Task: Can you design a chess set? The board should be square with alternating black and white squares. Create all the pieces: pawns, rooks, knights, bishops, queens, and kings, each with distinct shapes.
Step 4332:
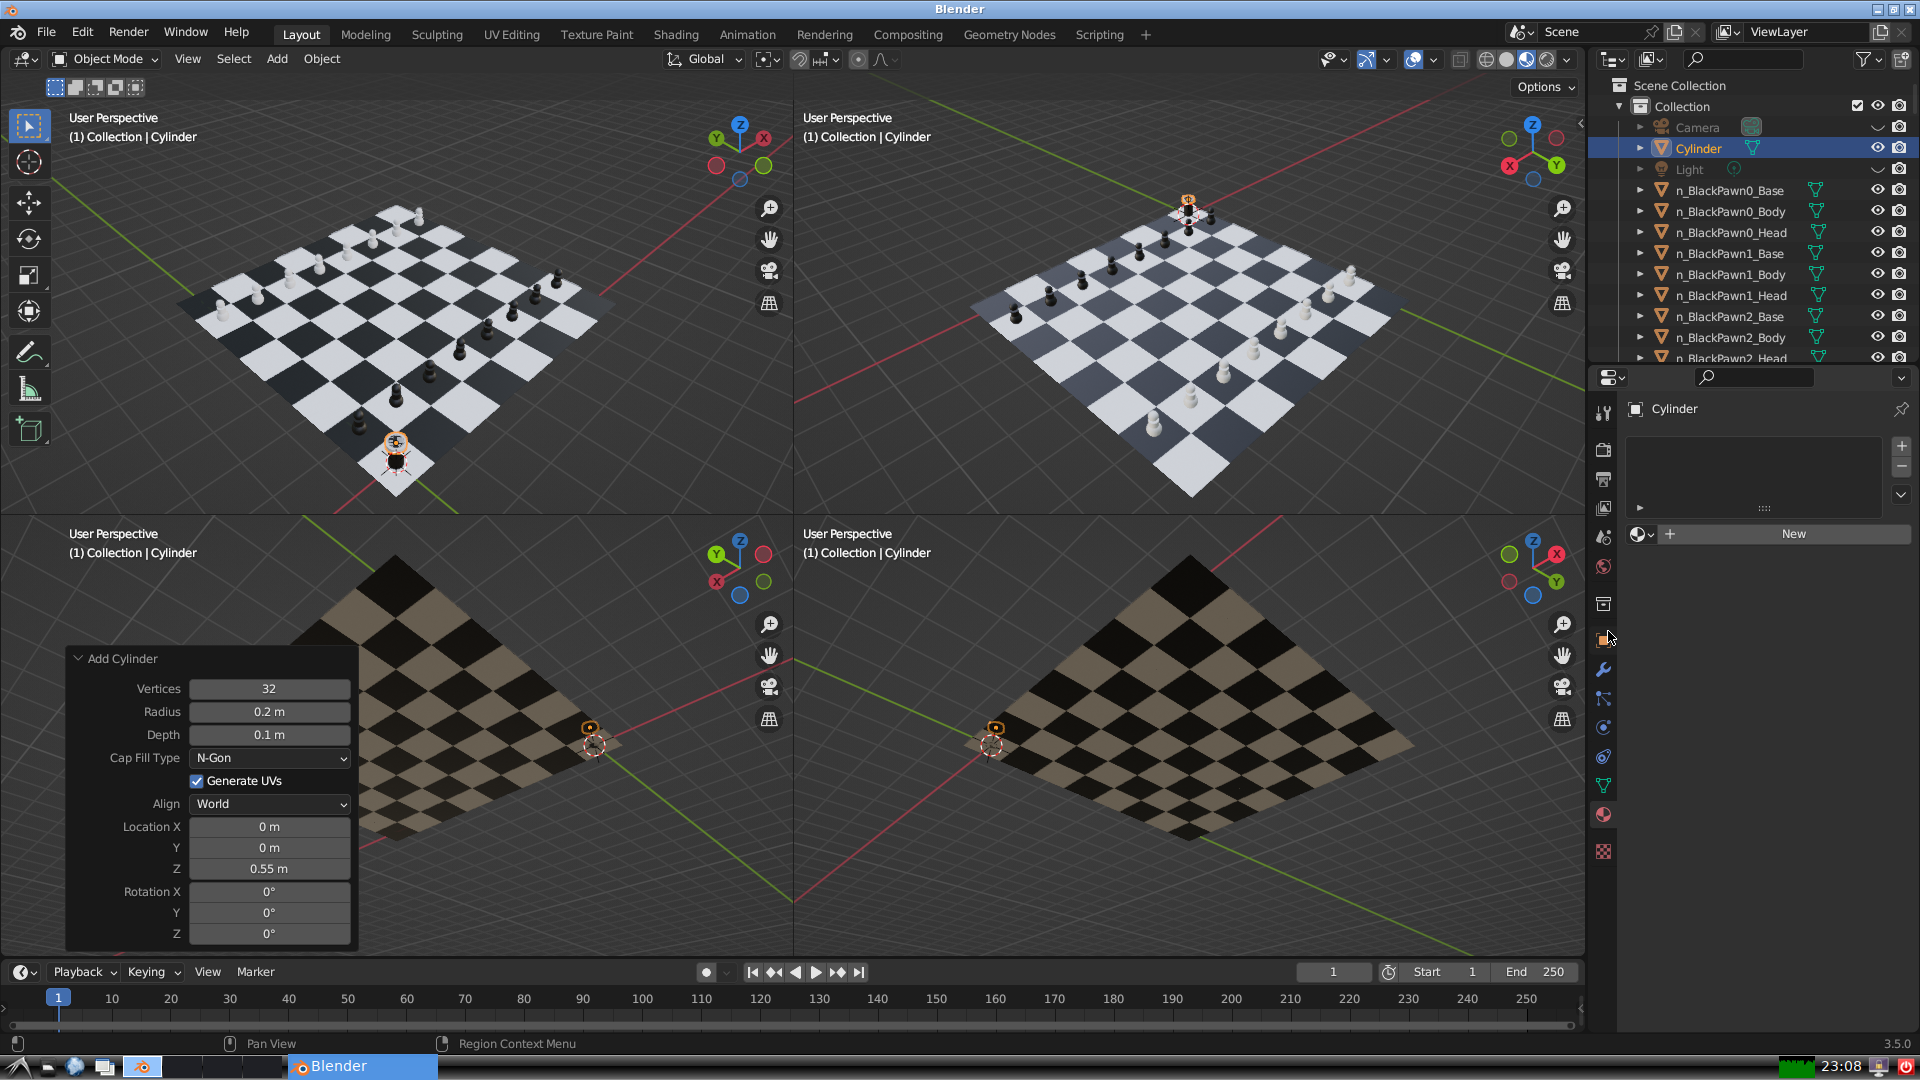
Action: click: no